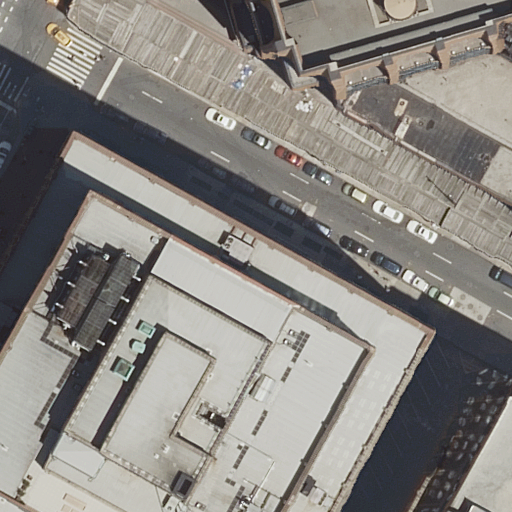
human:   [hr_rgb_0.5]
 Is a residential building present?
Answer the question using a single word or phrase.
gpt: yes

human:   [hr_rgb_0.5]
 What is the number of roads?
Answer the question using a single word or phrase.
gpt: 7

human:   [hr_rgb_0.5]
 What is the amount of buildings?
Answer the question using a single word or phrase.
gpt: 3

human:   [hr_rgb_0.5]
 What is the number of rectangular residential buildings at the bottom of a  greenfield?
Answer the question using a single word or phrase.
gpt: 0

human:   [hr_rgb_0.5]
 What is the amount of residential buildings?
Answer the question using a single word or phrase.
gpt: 3

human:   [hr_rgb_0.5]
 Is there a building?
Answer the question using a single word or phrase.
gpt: yes

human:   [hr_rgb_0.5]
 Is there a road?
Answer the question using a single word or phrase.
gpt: yes

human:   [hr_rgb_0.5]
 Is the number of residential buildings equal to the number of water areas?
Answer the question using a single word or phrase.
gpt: no

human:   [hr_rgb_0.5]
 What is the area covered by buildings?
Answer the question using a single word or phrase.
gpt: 5687m2

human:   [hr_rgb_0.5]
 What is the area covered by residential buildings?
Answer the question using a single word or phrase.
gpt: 5687m2

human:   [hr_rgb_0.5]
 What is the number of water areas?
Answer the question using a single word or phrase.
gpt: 0

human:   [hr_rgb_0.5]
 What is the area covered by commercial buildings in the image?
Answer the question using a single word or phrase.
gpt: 0m2

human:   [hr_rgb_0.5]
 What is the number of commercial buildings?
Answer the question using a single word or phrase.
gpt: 0

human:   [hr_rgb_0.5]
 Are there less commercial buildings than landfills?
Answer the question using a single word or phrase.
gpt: no

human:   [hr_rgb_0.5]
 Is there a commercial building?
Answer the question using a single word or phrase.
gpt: no

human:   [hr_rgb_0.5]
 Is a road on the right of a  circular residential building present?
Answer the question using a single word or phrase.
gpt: no

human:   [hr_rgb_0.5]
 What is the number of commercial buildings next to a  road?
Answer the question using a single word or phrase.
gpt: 0

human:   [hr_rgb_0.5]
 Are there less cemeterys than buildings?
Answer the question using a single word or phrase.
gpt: yes

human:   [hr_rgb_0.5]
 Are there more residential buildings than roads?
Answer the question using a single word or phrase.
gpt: no

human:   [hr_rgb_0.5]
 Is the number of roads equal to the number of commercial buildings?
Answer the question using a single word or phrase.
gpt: no

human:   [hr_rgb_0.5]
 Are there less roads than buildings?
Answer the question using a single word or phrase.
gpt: no

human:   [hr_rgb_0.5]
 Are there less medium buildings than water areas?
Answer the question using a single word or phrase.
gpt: no

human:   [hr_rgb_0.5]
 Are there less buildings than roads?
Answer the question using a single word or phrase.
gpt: yes

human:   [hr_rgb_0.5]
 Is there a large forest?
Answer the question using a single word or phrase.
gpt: no

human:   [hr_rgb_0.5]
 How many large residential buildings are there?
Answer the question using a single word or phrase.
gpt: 2

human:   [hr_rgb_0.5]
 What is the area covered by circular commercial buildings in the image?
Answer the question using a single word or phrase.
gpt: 0m2

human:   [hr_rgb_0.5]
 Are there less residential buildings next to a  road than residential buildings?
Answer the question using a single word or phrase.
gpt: no

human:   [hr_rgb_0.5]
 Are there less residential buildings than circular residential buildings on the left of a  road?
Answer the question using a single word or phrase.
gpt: no

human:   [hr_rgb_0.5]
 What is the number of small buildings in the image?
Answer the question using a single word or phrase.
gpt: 0

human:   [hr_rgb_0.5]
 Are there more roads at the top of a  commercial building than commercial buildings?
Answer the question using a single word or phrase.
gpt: no

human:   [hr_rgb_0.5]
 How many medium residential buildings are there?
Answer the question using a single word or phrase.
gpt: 1

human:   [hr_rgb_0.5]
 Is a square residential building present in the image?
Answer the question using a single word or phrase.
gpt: no

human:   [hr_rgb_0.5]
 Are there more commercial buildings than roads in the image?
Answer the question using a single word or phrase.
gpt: no

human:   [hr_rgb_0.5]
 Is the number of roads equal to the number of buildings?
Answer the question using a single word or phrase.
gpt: no

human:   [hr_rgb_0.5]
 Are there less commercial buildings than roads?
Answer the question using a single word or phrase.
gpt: yes

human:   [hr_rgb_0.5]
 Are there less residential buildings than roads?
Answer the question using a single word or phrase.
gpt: yes

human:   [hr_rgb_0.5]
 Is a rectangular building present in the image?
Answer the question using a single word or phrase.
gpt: yes

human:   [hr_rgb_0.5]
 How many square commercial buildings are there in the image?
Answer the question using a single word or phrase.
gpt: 0

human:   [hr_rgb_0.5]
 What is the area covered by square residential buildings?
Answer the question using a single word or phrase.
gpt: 0m2

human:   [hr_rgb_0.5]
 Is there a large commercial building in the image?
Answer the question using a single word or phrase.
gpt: no

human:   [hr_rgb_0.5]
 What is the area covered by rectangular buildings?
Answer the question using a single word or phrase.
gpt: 5687m2

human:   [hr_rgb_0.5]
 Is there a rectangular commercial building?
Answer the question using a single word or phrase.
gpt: no

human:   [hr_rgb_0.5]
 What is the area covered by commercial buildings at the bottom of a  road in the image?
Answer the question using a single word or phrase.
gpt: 0m2

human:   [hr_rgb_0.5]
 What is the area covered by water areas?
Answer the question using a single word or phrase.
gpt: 0m2

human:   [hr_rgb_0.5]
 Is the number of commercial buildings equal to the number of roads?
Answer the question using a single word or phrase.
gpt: no

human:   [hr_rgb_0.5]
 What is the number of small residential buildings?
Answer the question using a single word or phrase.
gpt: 0

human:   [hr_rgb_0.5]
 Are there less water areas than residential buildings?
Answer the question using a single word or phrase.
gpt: yes

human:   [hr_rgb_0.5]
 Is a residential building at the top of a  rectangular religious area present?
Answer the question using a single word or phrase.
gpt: no

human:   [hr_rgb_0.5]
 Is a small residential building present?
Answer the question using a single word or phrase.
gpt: no

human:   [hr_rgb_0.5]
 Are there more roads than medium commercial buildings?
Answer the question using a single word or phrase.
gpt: yes

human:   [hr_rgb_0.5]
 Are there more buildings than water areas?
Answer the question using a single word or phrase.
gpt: yes

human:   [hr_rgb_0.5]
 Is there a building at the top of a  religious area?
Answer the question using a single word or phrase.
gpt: no

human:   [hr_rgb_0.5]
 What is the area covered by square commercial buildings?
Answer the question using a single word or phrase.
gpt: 0m2

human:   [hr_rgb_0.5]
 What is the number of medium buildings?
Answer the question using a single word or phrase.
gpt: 1

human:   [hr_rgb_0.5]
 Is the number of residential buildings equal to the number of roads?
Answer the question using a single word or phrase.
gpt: no

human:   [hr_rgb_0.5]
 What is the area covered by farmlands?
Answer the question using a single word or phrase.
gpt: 0m2

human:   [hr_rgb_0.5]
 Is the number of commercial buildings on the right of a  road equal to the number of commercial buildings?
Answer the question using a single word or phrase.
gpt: yes

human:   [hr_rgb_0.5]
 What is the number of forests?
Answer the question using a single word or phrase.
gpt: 0

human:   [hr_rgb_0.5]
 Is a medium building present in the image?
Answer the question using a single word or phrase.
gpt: yes

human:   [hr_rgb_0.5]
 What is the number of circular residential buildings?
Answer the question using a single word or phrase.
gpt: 0

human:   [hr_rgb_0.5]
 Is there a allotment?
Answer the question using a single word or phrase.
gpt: no

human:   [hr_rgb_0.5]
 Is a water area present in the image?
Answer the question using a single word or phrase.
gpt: no

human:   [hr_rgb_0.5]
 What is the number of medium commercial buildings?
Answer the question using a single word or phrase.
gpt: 0

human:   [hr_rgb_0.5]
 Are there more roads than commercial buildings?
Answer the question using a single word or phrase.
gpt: yes